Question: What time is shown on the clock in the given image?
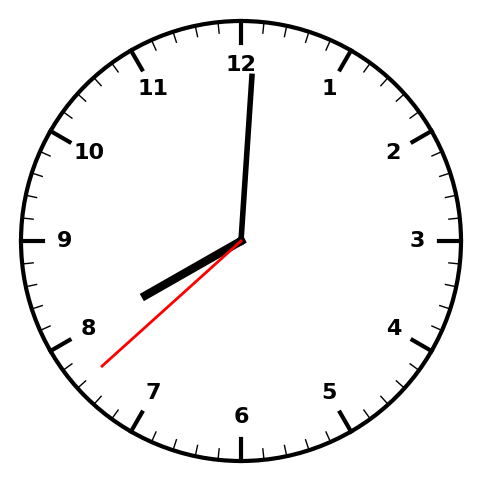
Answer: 08:00:38